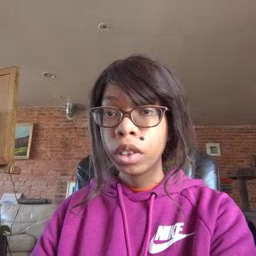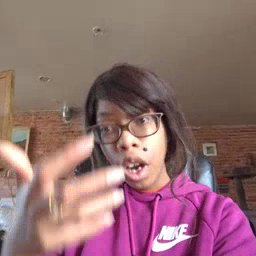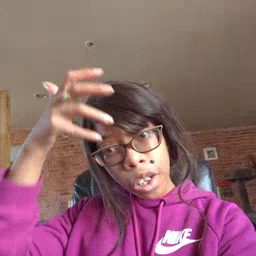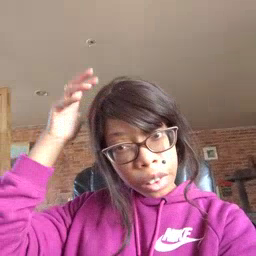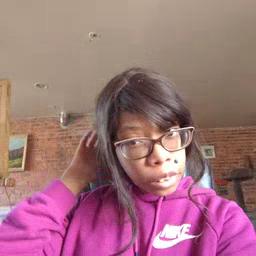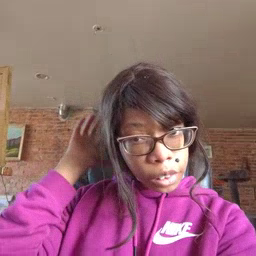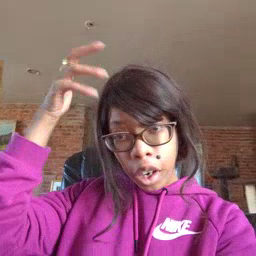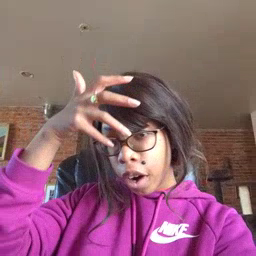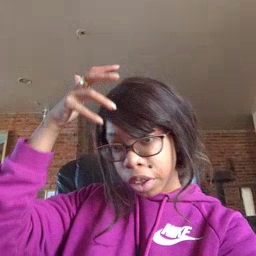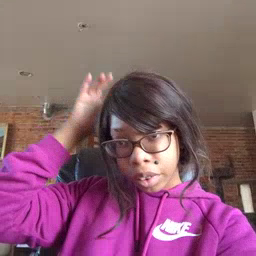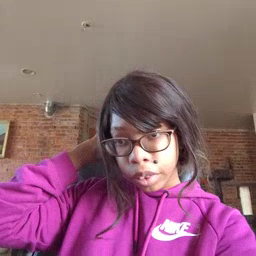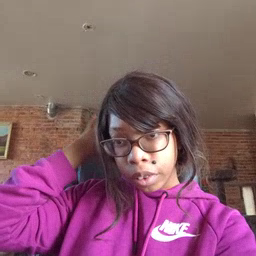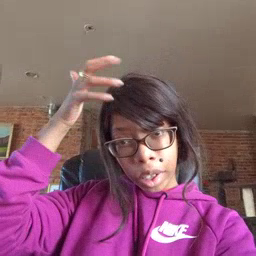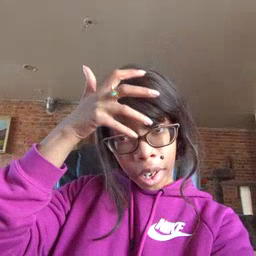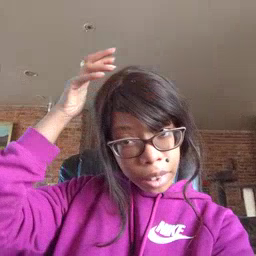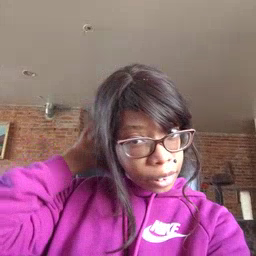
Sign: lion